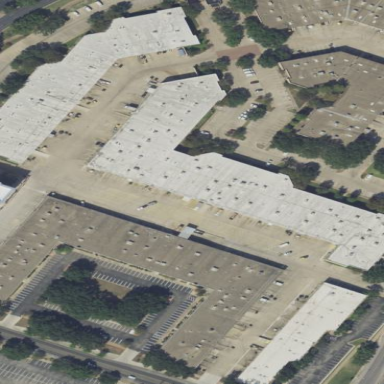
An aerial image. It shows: Commercial building.